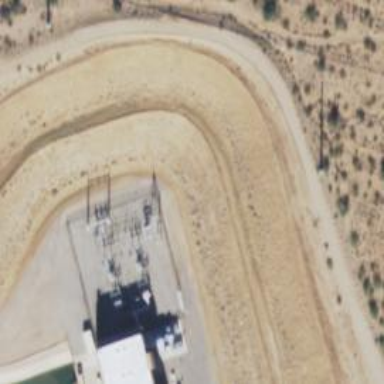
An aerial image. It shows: Switch for power supply.